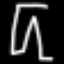
Label: pants